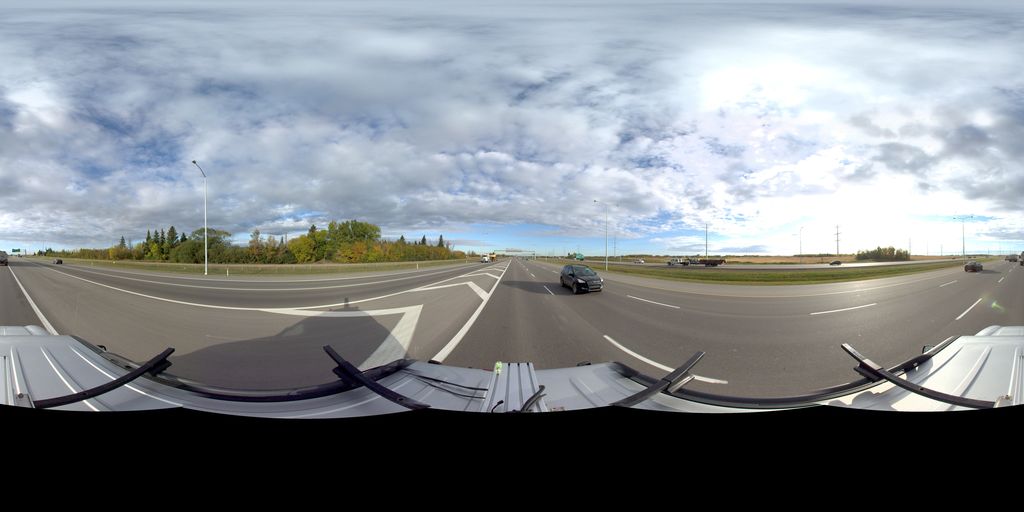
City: edmonton